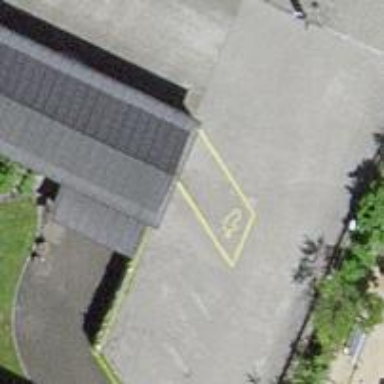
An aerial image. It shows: Charging station.